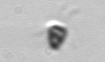
Label: Pyramimonas